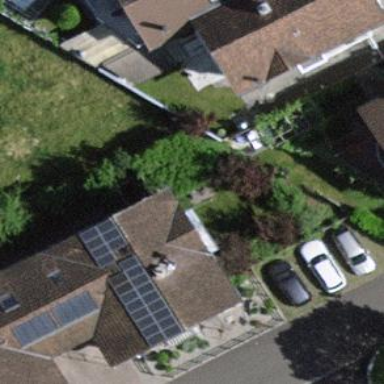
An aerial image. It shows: Semidetached house.